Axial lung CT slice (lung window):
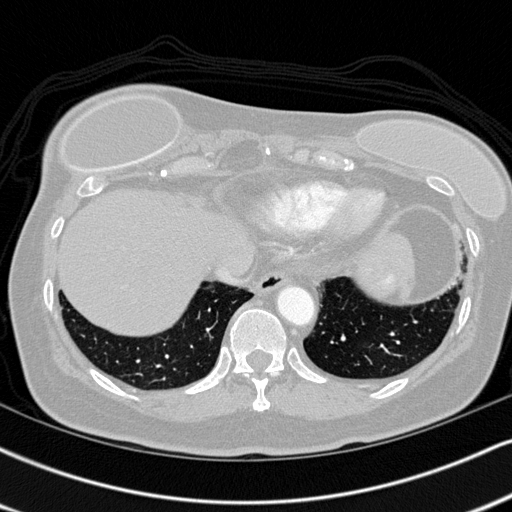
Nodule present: no